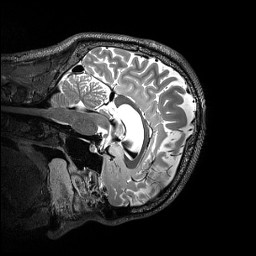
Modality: T2w
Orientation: sagittal
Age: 26
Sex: male
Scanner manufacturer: siemens
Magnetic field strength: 3 T
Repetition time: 3.2 s
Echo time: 0.565 s